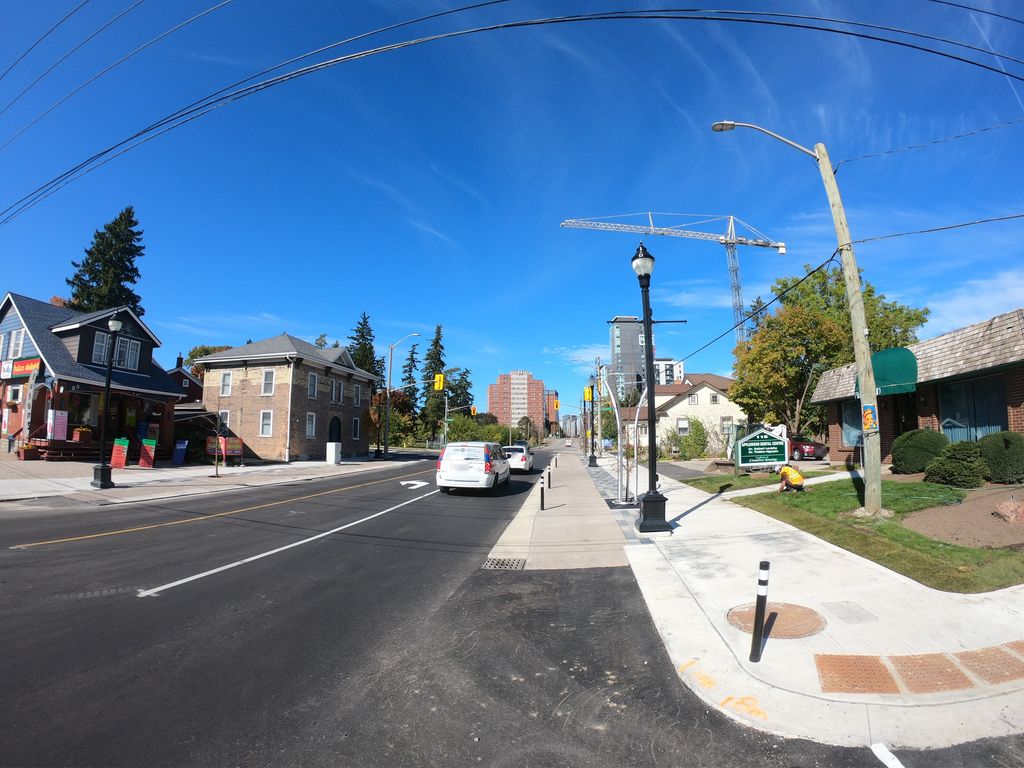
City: kitchener-waterloo